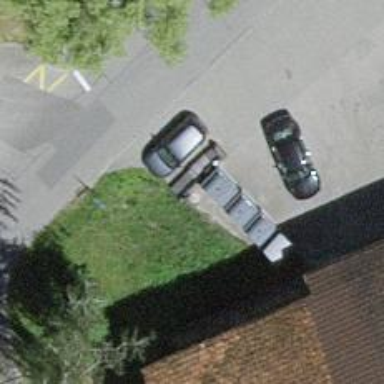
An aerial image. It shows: Recycling container at amenity designated for recycling.